Question: I've installed OpenLdap v.2.4.39 for Debian 7. But during setup I have only 2 option for backend: BDB and HDB.

But I want to use MDB (<URL>. AFAIK it is stable. How to choose it as backend?
Thank you!
PS. i can see mentions about hdb in below files:
'''
/etc/ldap/slapd.d# grep -nr hdb *
cn=config/cn=module{0}.ldif:7:olcModuleLoad: {0}back_hdb
cn=config/olcBackend={0}hdb.ldif:3:dn: olcBackend={0}hdb
cn=config/olcBackend={0}hdb.ldif:5:olcBackend: {0}hdb
cn=config/olcDatabase={1}hdb.ldif:3:dn: olcDatabase={1}hdb
cn=config/olcDatabase={1}hdb.ldif:6:olcDatabase: {1}hdb
'''
But I am not sure if I can edit them.
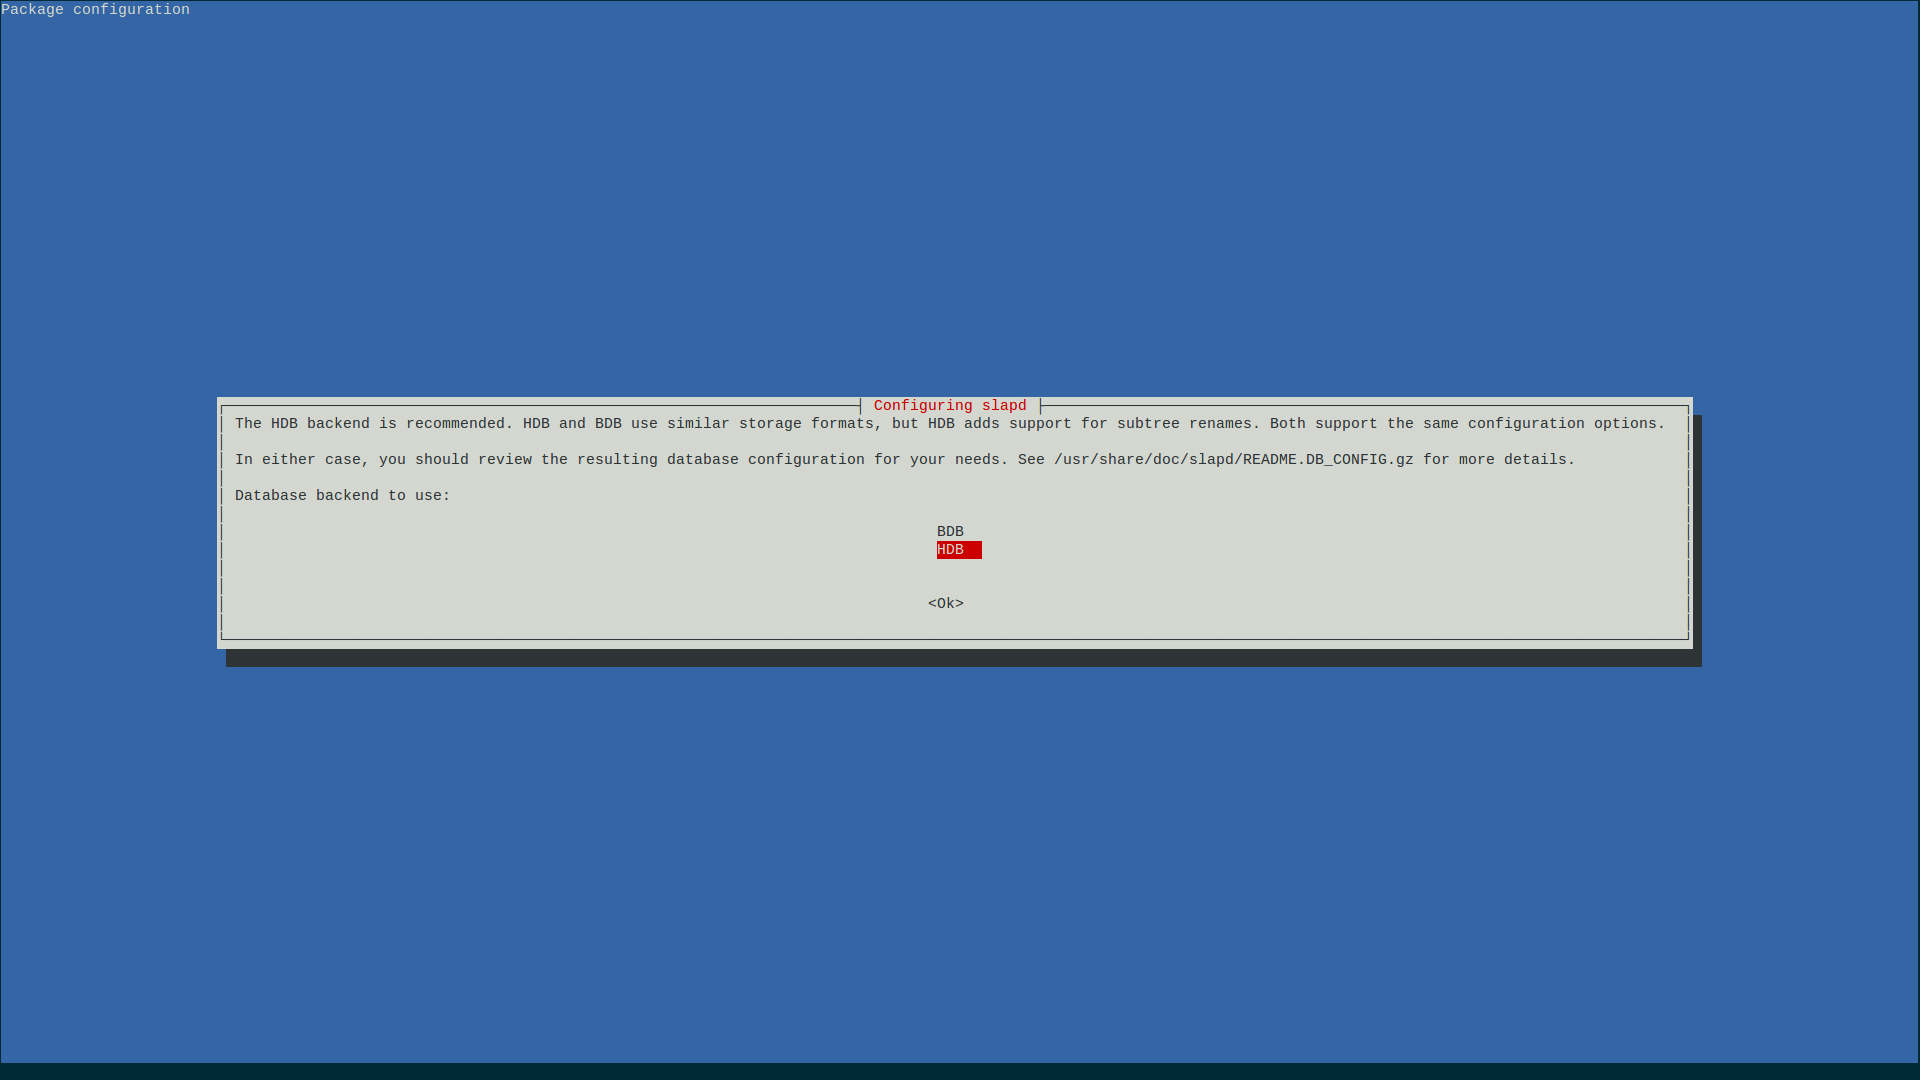
Answer: In Debian the 'MDB' backend has been enabled since 'slapd-2.4.39' which is available since Debian (the code-name for the current distro).
assuming, that you are using Debian/stable (aka ), the answer is simple:
> your version of slapd has been built without support, so you cannot use it.
if you are using slapd>2.4.39 (which seems to be the case according to your comment), you must configure the backend manually (as there is no 'debconf' template yet that supports MDB).
checkout 'man slapd-mdb'